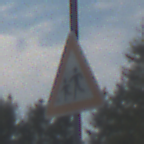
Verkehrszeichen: KinderRechts
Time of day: Midday
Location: Outdoor (Suburban)
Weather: PartlyCloudy
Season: NotSpecified
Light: Natural